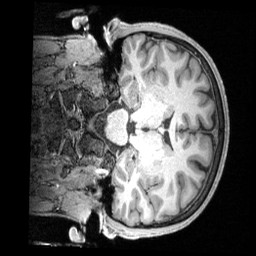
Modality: T1w
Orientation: coronal
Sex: male
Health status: ill
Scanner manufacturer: siemens
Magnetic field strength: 3 T
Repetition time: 2.4 s
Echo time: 0.00201 s